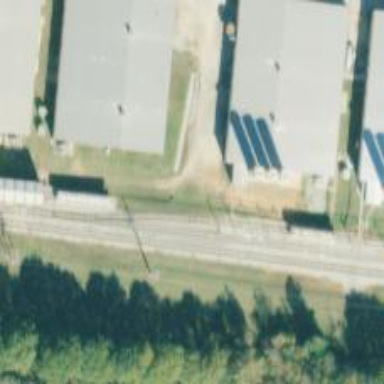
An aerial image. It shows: Railway spur service.